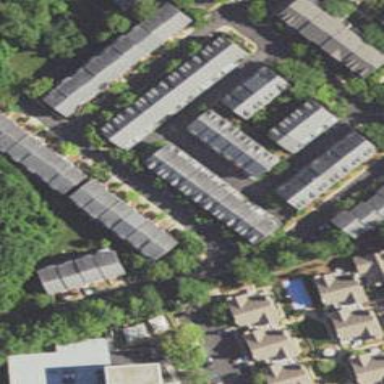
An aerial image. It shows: Terrace building.